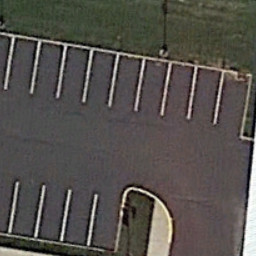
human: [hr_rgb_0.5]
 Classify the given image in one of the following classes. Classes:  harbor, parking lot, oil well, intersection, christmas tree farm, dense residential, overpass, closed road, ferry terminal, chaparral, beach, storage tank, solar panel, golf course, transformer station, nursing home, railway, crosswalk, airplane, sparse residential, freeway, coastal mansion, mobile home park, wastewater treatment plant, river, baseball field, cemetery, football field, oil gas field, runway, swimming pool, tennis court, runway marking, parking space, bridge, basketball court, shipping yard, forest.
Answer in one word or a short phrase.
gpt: parking space